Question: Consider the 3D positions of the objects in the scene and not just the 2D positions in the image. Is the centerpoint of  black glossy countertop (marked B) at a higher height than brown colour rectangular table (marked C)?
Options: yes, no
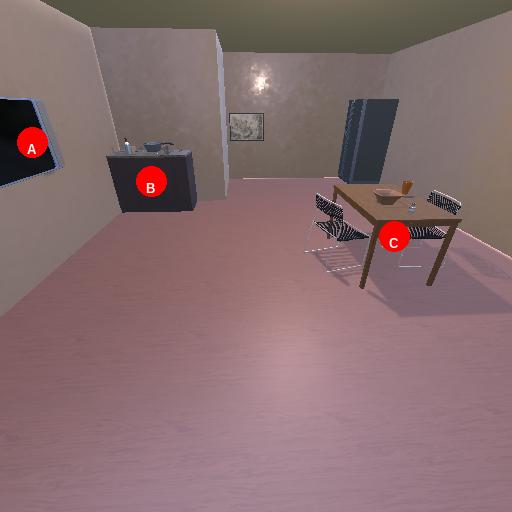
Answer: yes